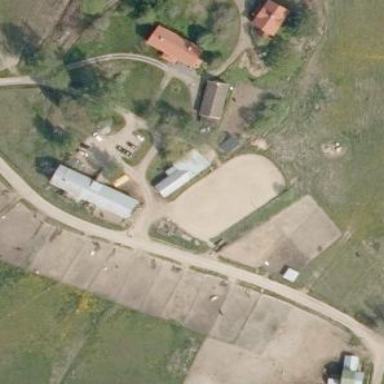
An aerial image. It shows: Fenced equestrian pitch for leisure land.